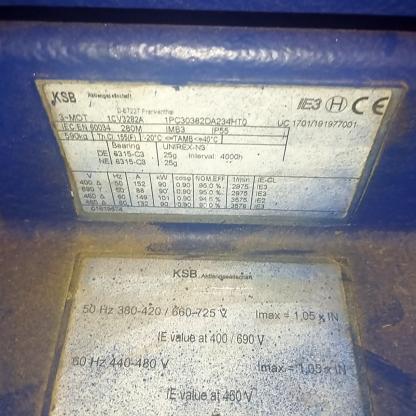
Klasa: tabliczka-znamionowa